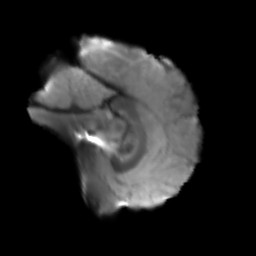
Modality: T2w
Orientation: sagittal
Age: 24
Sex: female
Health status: healthy
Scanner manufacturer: siemens
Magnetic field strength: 3 T
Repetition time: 3.6 s
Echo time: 0.092 s